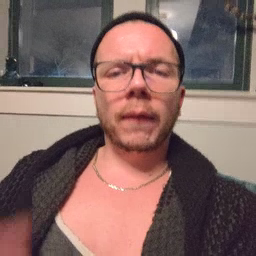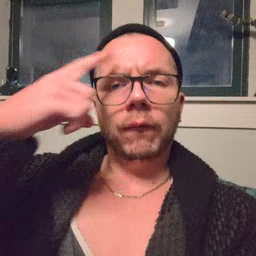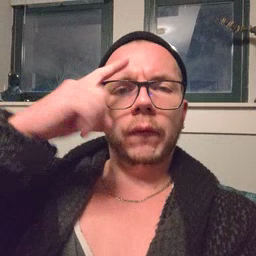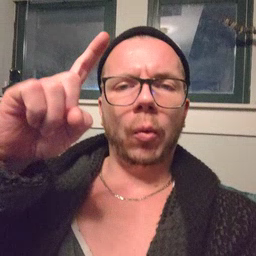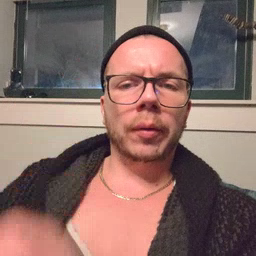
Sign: for